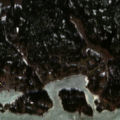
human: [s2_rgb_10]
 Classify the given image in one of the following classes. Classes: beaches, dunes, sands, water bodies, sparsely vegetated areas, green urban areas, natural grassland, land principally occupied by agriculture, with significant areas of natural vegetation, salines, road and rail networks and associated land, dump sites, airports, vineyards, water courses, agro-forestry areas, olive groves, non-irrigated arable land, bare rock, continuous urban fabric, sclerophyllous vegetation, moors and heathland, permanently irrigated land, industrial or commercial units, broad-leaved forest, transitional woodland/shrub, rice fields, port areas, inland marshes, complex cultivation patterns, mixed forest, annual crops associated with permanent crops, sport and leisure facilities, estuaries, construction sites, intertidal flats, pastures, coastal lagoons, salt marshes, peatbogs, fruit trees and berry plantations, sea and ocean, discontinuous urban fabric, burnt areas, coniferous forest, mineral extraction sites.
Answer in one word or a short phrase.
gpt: discontinuous urban fabric, coniferous forest, mixed forest, sea and ocean